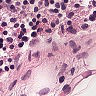
Metastatic tissue present: no